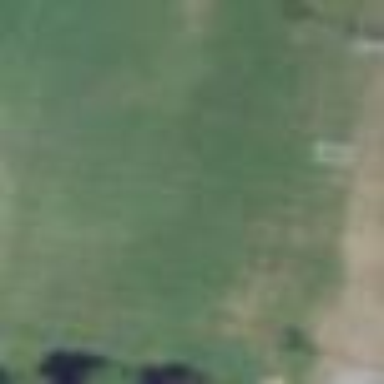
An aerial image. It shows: Soccer pitch for leisure land activities.